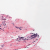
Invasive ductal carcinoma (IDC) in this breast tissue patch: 0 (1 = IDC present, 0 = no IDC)